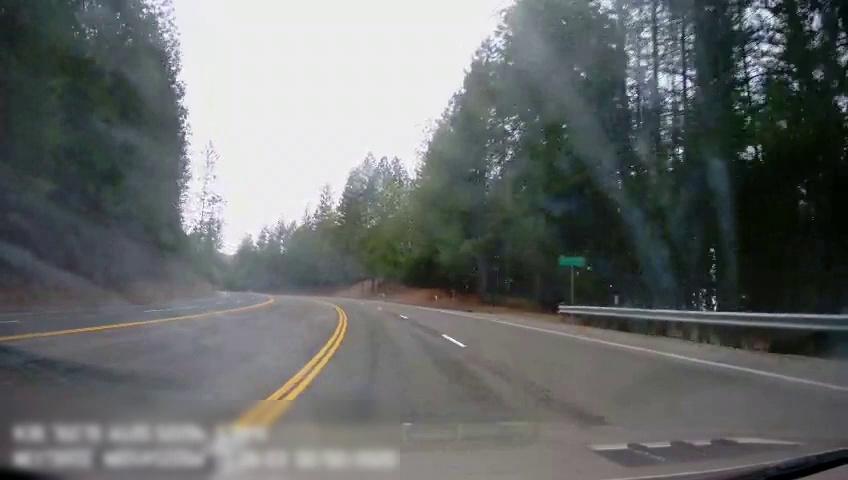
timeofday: Day
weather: Cloudy
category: Drivable Space
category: Lanes | Opposite Lane
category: Lanes | Opposite Lane
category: Lanes | Alternate Lane
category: Lanes | Opposite Lane
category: Lanes | Current Lane
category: Lanes | Current Lane
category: Traffic | Signs